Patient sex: M
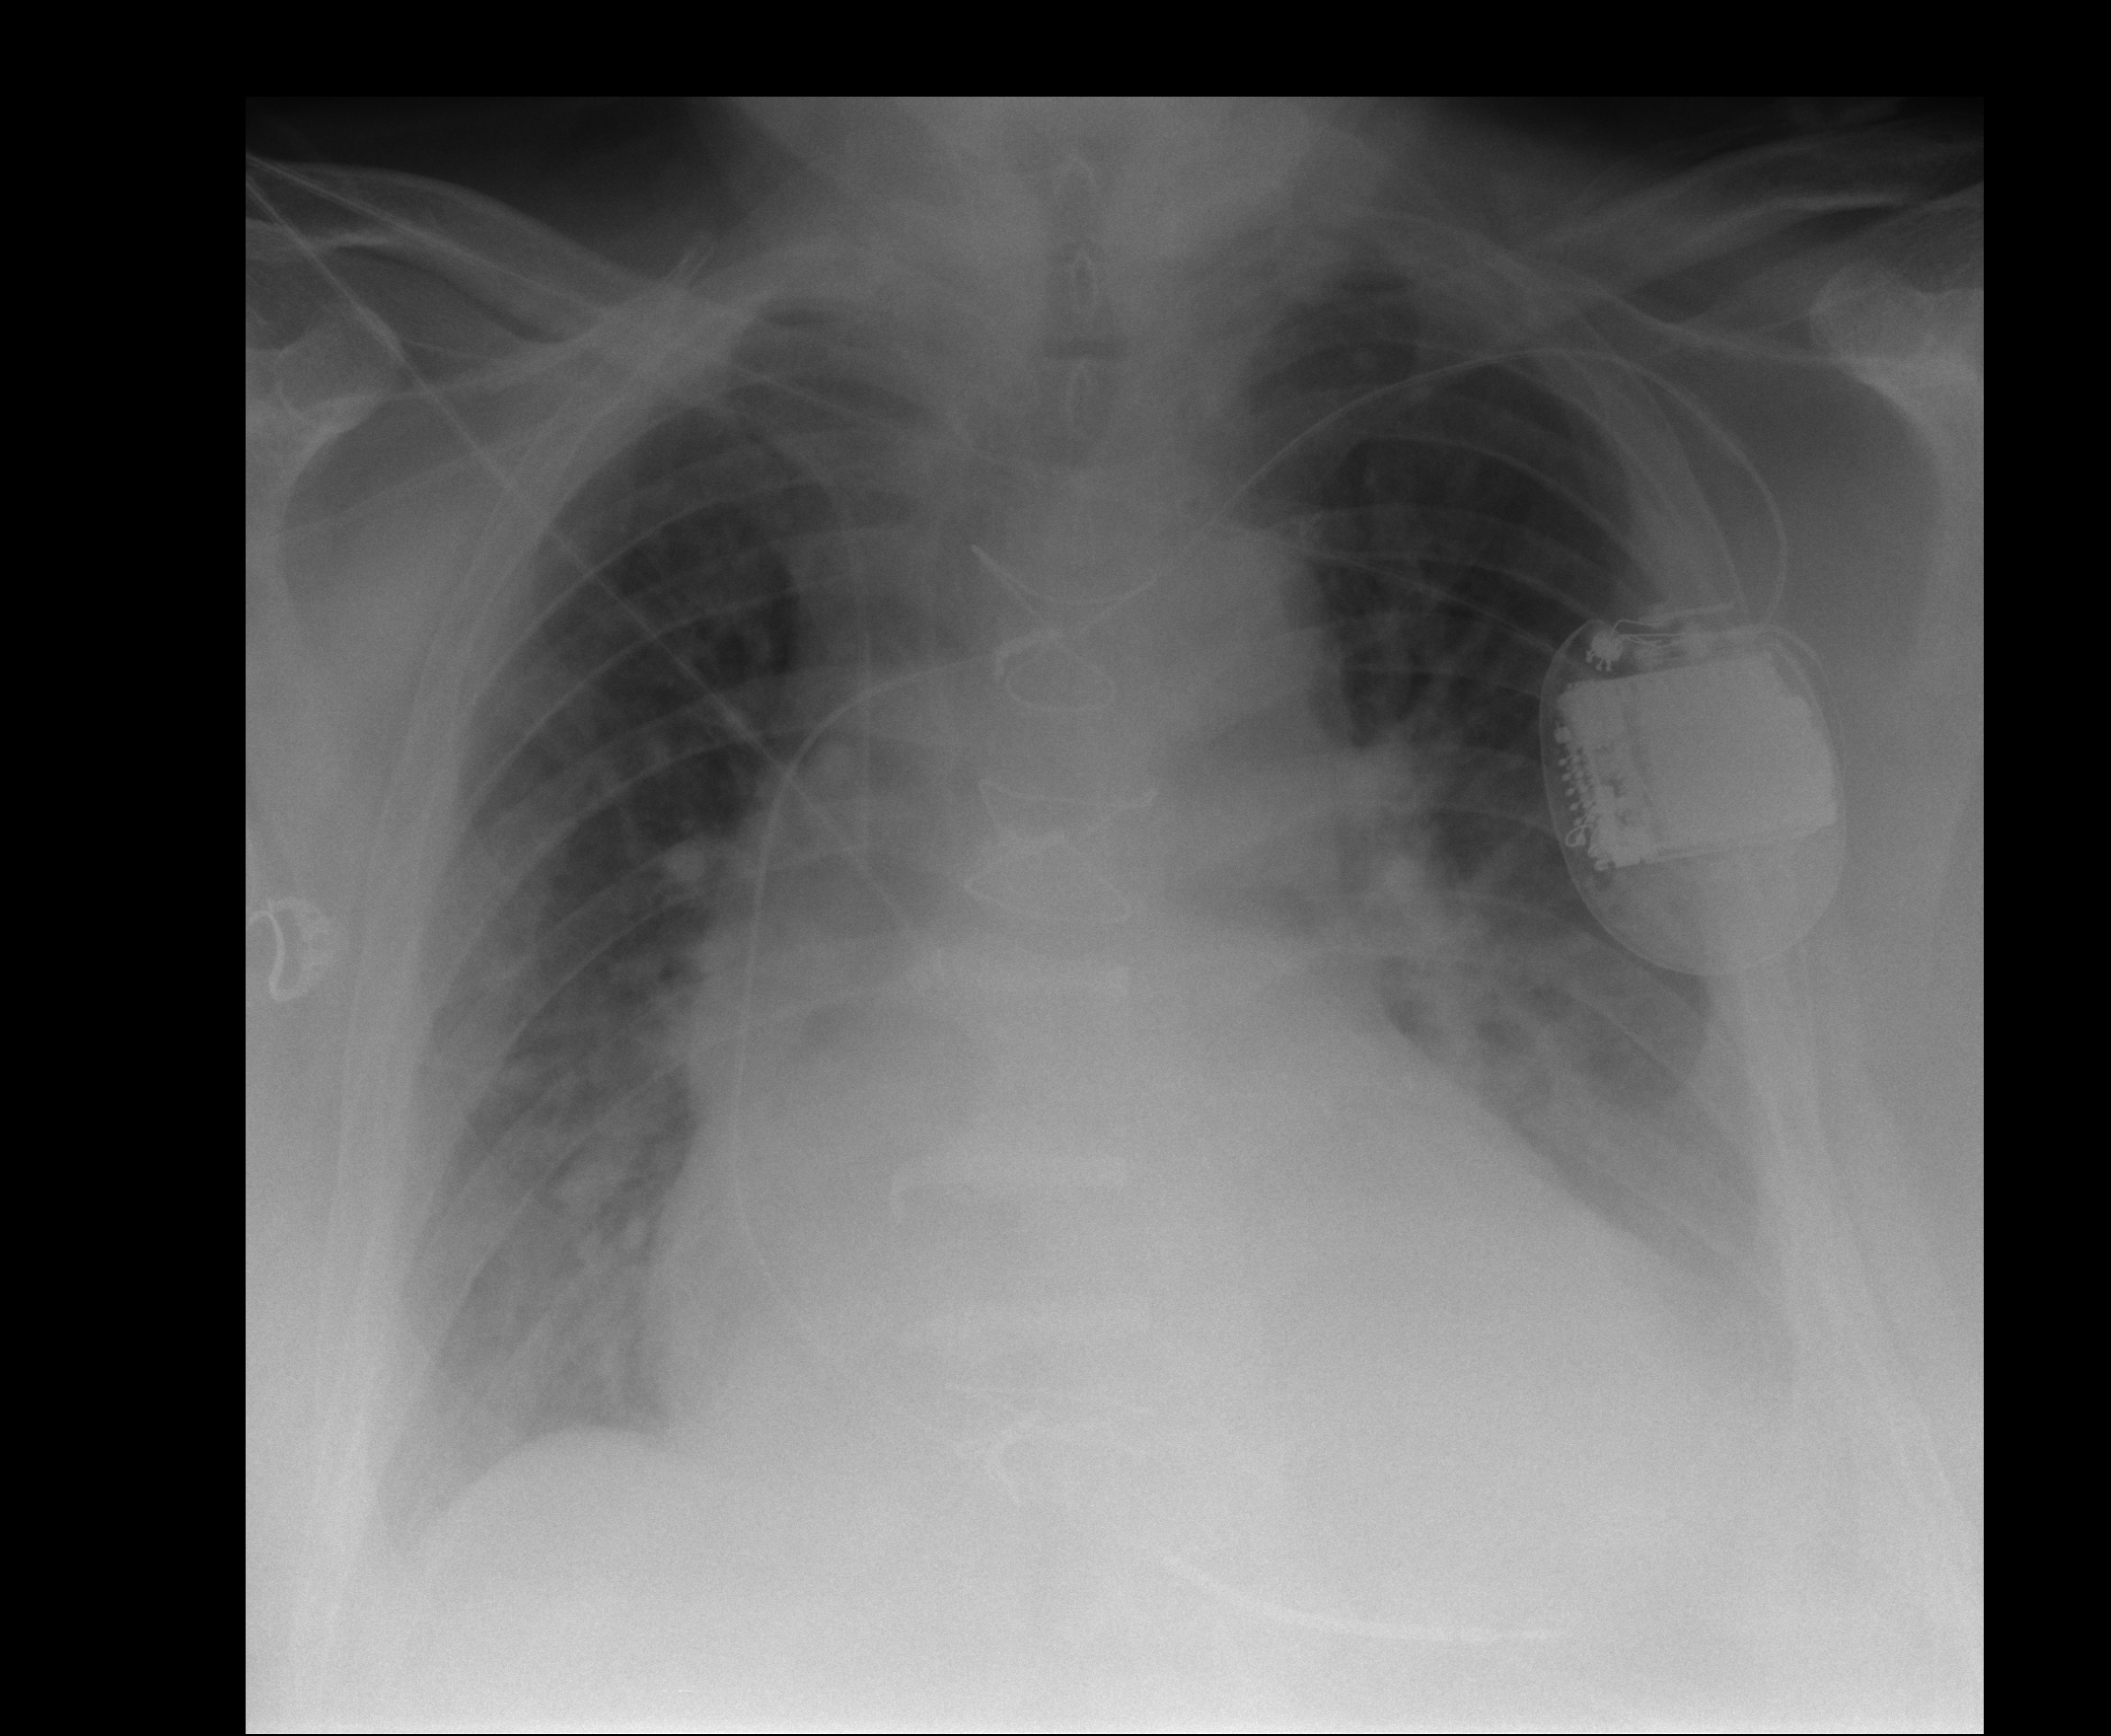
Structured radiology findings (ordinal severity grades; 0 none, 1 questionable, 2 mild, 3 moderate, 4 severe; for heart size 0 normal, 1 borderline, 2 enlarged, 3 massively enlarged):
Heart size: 2
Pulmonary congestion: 3
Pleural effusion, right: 2
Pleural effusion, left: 2
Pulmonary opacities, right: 1
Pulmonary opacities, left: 1
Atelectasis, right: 2
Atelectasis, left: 2